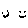
Label: smiley face